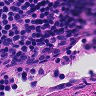
Metastatic tissue present: no